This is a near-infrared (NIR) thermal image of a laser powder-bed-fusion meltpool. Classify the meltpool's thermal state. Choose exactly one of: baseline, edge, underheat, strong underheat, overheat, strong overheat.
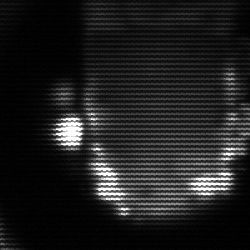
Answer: baseline